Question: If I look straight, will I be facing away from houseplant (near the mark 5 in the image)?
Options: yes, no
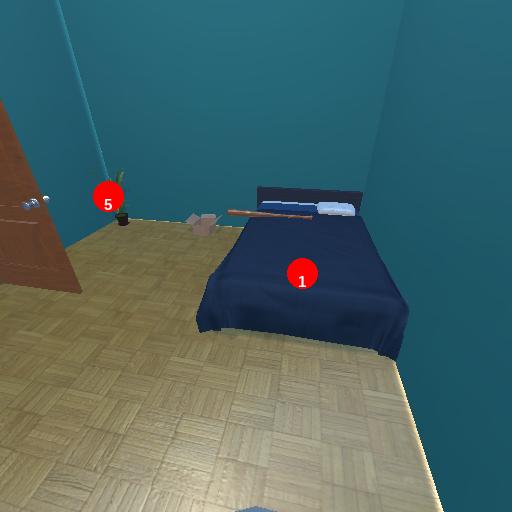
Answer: yes